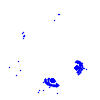
Particle: electron